Group 1:
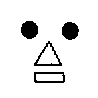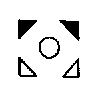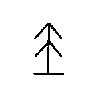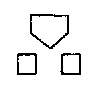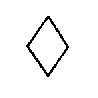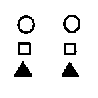
Group 2:
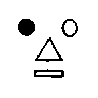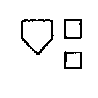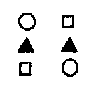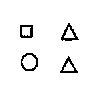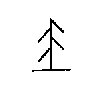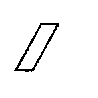
Rule separating the two groups: Vertical axis of symmetry vs. no axis of symmetry.
Concepts: symmetry, symmetry_axis
Author: Mikhail M. Bongard
Reference: M. M. Bongard, Pattern Recognition, Spartan Books, 1970, p. 230.